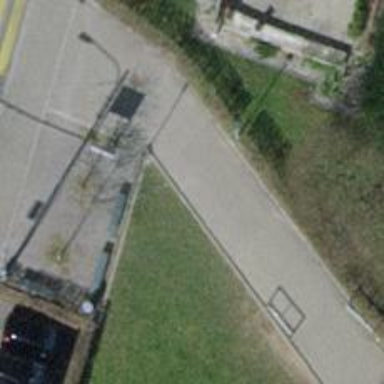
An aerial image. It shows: Double cycle barrier is in place.